Field crop: maize
Growth stage: 1
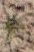
Species: salsola